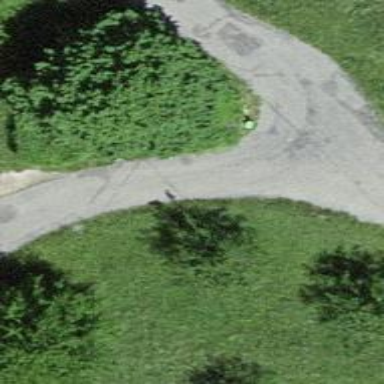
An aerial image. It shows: Asphalt service road with no sidewalk.